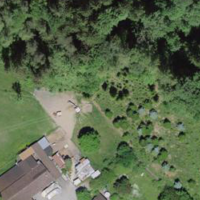
EUNIS habitat code: 52
Species observed at this site:
Fagus sylvatica